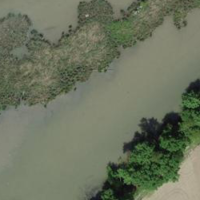
EUNIS habitat code: 15
Species observed at this site:
Poecile palustris
Podiceps cristatus
Milvus migrans